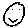
Label: smiley face